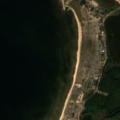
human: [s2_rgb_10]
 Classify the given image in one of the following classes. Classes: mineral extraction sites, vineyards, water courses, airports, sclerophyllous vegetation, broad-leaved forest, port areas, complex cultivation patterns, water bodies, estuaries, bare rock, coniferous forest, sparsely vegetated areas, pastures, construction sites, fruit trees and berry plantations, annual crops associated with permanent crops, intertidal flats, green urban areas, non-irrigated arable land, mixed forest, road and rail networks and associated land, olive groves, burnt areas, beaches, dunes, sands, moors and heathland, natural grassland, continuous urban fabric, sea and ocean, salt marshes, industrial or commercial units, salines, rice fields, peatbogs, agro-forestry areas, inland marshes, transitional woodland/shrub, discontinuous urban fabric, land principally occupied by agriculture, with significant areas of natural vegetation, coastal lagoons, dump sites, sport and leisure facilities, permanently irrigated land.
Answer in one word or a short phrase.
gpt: pastures, transitional woodland/shrub, sea and ocean